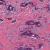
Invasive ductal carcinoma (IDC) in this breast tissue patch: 1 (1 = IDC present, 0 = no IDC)